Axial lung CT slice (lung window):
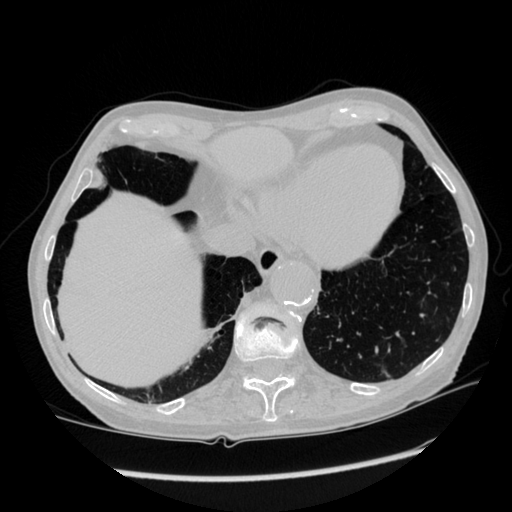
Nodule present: no